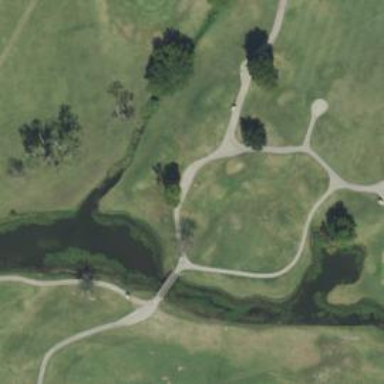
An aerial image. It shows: Pathway for golfing.